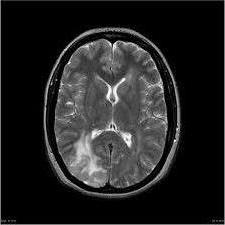
Label: notumor